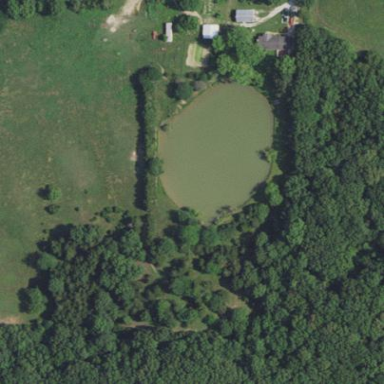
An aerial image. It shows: Pond surrounded by natural water.